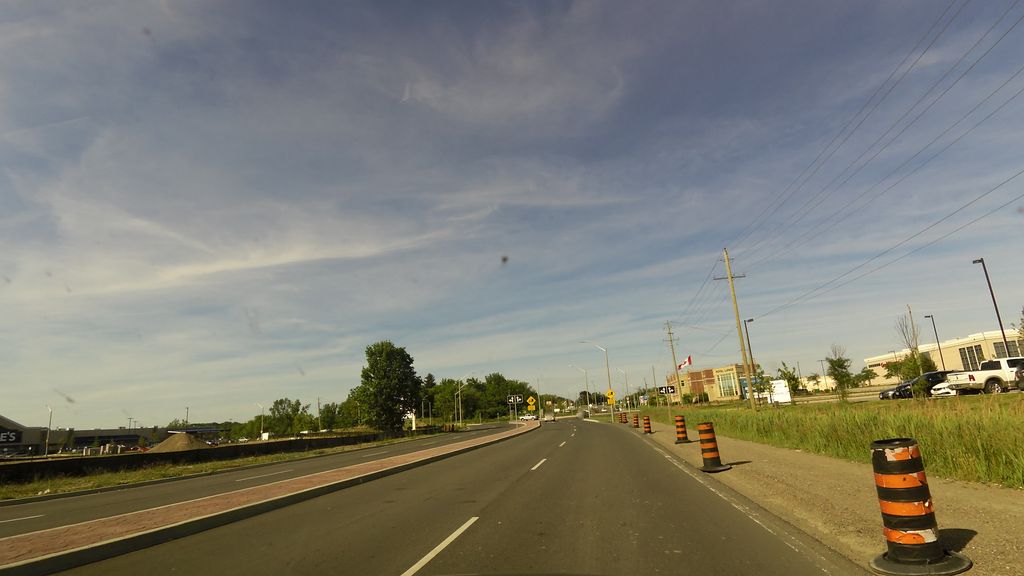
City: hamilton